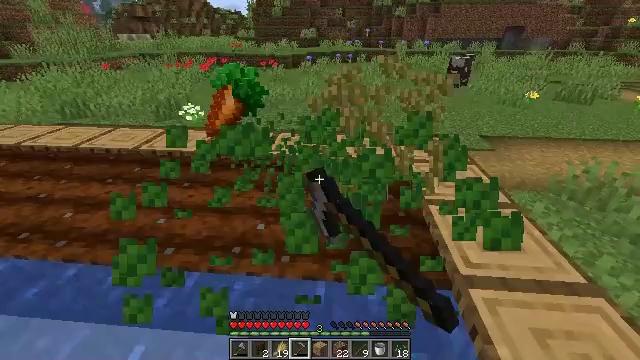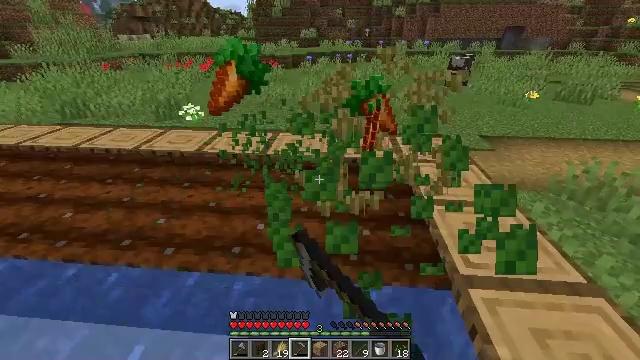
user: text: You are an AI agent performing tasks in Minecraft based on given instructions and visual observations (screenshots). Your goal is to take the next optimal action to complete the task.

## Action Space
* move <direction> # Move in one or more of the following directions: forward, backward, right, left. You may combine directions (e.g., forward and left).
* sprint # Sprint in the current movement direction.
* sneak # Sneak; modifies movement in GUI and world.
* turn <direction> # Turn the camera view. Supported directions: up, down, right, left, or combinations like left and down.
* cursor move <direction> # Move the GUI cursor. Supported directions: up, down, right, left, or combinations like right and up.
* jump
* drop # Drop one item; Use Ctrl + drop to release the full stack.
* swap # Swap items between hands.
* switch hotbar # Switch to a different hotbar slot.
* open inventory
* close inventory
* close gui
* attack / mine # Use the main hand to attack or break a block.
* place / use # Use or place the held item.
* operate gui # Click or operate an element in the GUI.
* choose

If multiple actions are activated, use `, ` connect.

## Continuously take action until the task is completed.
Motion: motion action
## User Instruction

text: Destroy the wheat to collect it.
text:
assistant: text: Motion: attack / mine
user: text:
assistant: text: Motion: no_op